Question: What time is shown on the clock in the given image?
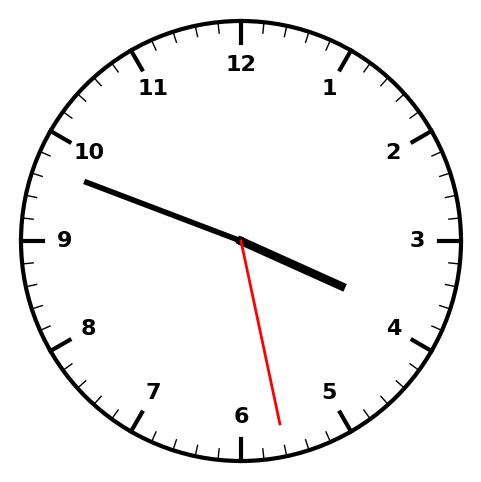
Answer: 03:48:28